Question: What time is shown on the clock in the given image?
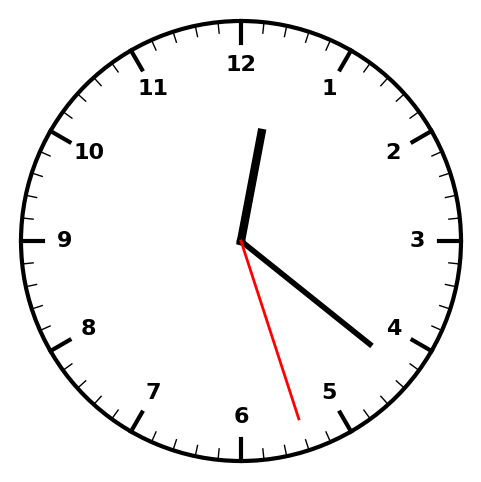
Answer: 12:21:27